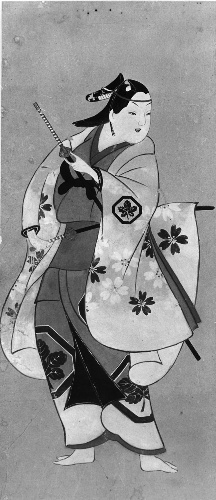
Artist: Kaigetsudō
Artist bio: Japanese, active late 17th–early 18th century
Date: 19th century
Object type: Painting
Classification: Paintings
Medium: Matted painting; ink and color on paper
Culture: Japan
Period: Edo period (1615–1868)
Dimensions: 15 3/8 x 6 1/2 in. (39.1 x 16.5 cm)
Department: Asian Art
Credit line: H. O. Havemeyer Collection, Bequest of Mrs. H. O. Havemeyer, 1929
Accession year: 1929
Repository: Metropolitan Museum of Art, New York, NY
Tags: Swords|Men|Actors